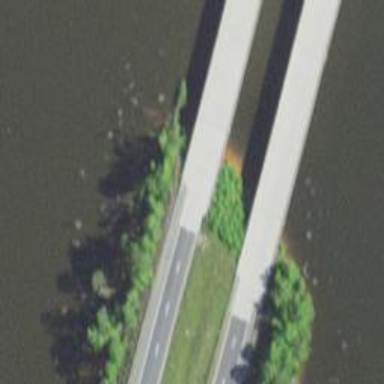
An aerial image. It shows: Bridge over motorway.